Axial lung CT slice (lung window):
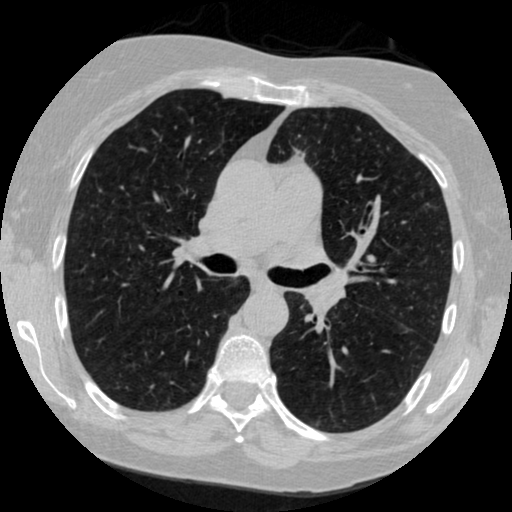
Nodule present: no